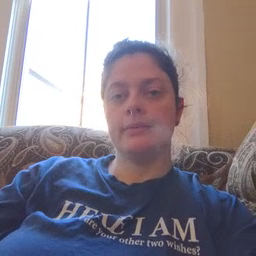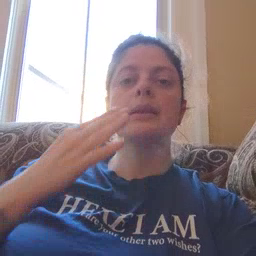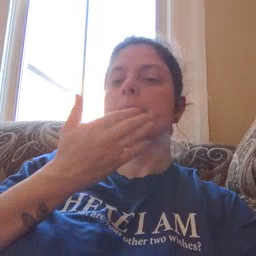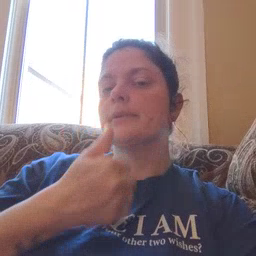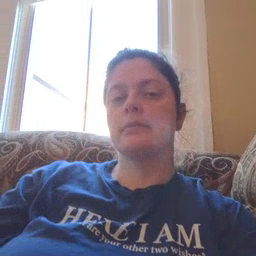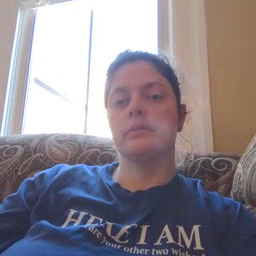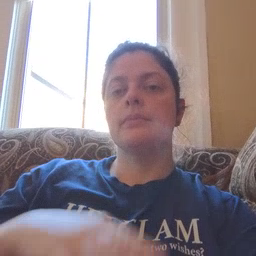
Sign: napkin